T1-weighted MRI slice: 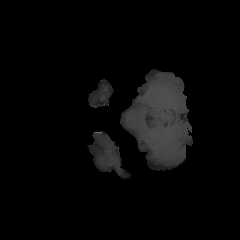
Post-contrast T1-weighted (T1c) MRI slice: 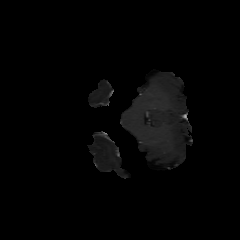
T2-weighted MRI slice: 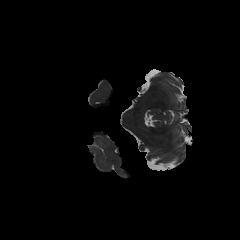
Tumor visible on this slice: yes